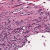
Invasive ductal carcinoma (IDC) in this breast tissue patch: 1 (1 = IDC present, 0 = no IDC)